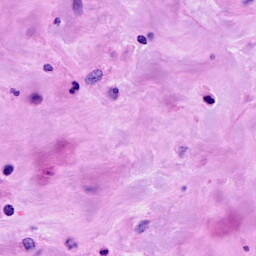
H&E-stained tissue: Breast